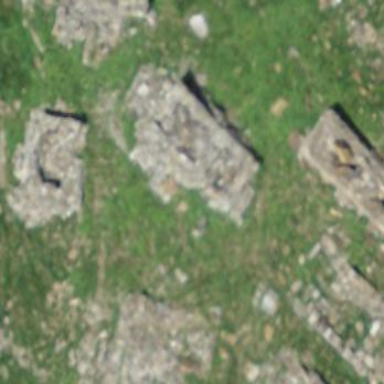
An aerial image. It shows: Historic building in ruins.